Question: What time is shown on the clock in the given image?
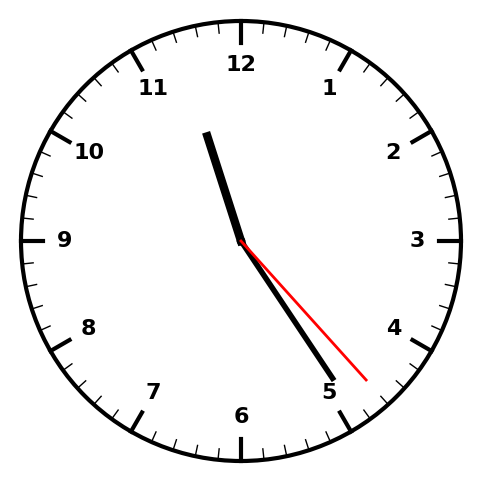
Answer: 11:24:23